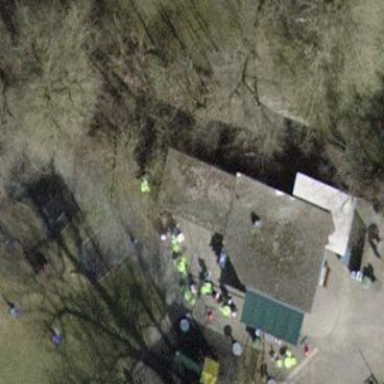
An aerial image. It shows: Kiosk.